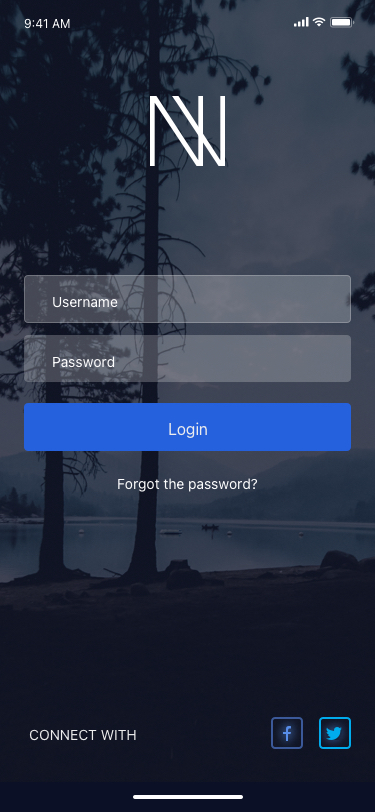
Text in this UI design:
Forgot the password?
Connect with
Login
Username
Password